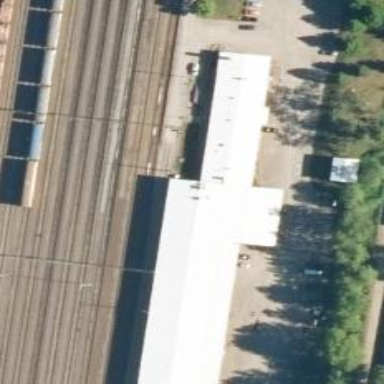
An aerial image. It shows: Railway yard.